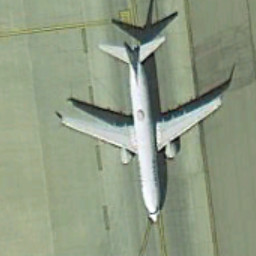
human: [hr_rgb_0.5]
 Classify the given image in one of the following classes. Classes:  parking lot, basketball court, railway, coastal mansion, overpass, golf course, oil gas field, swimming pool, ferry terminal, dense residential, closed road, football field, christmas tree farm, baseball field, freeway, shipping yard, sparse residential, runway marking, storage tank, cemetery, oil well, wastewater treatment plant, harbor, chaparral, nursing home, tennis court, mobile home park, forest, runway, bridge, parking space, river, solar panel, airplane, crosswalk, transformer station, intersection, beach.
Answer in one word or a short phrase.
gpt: airplane